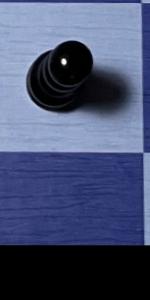
Label: Empty